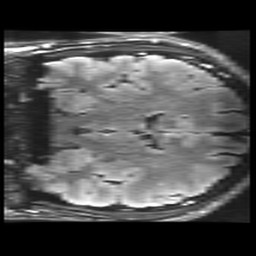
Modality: FLAIR
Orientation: coronal
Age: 19
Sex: male
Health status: healthy
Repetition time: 12 s
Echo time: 0.09782 s